Interaction volume radius: 5 \u00c5
Interaction volume height: 15 \u00c5
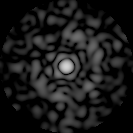
Disorder parameter: 0.8322